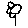
Label: flower